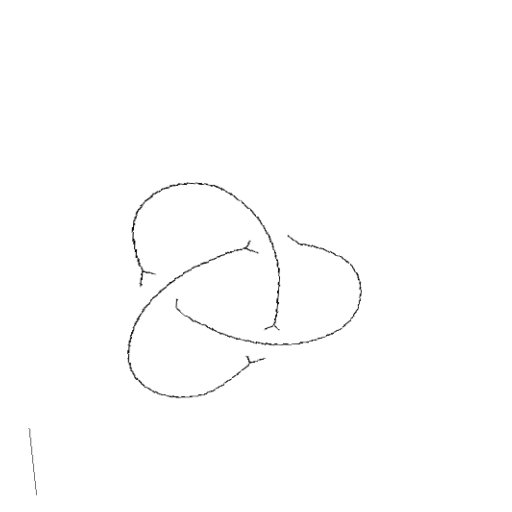
Crossing number: 3